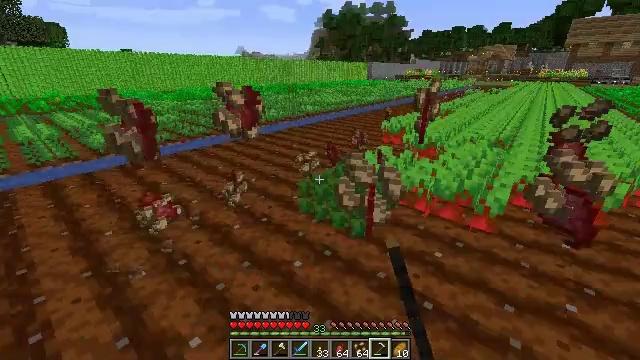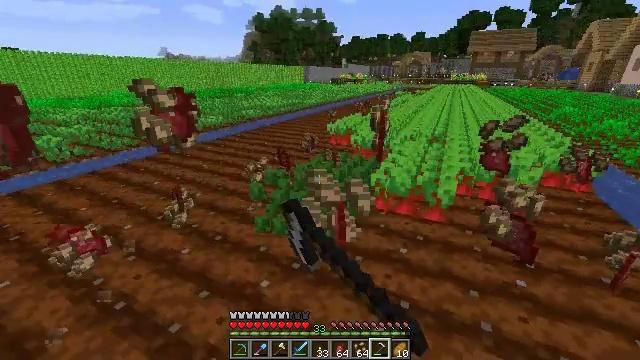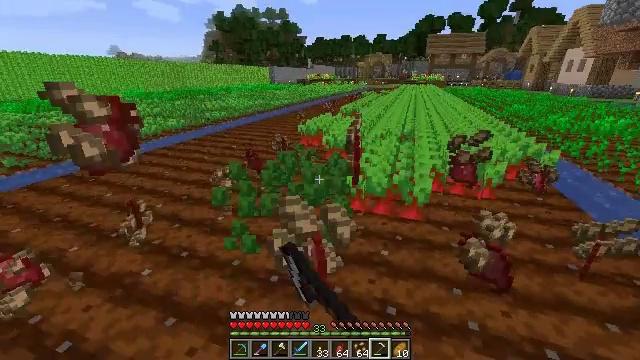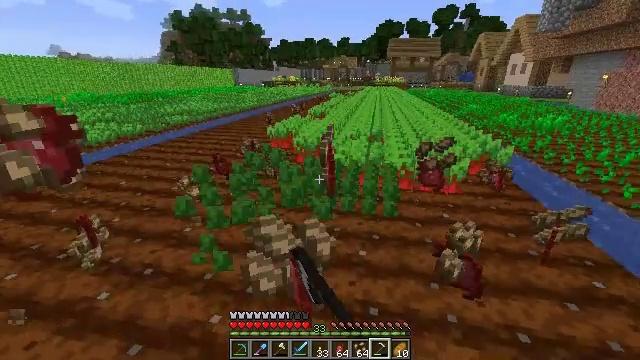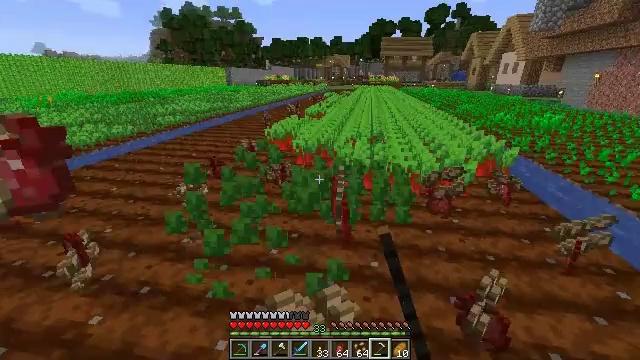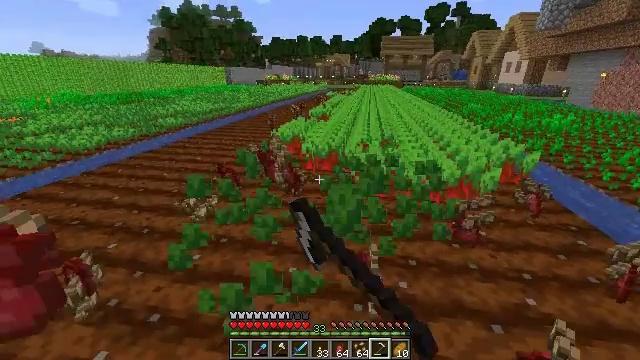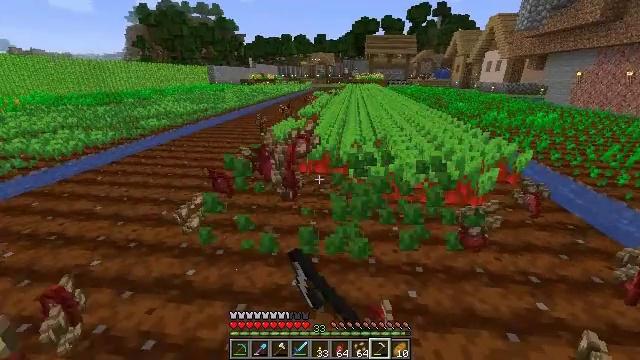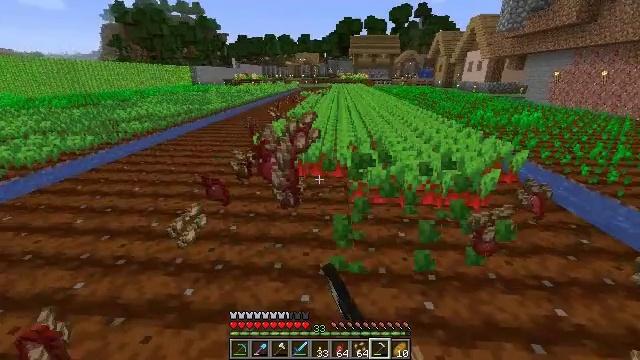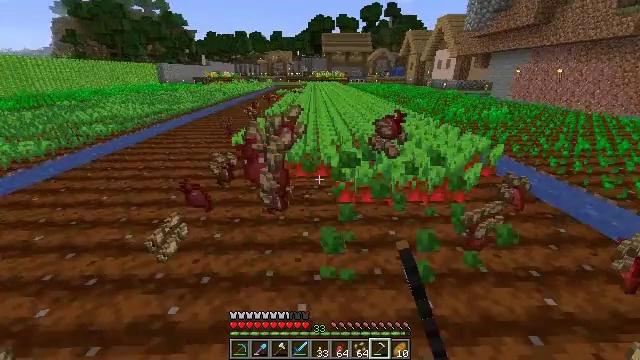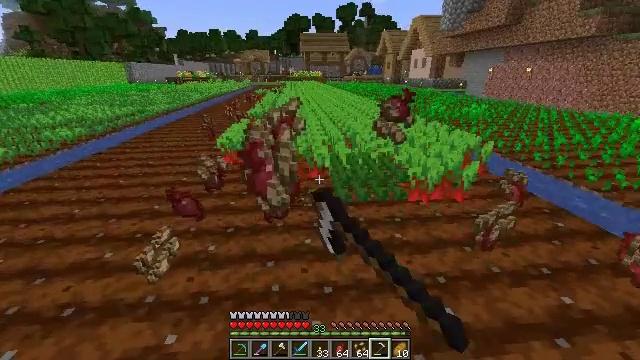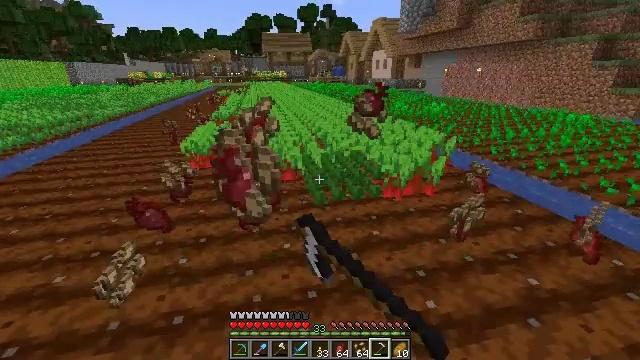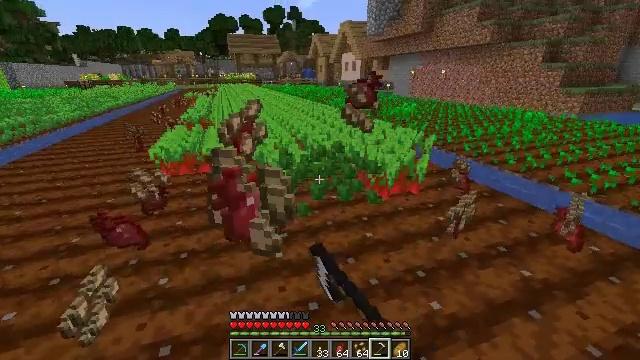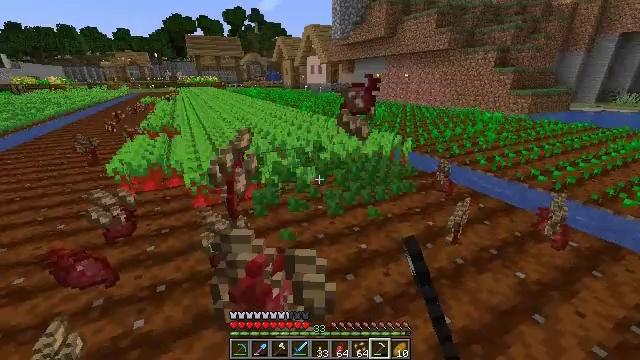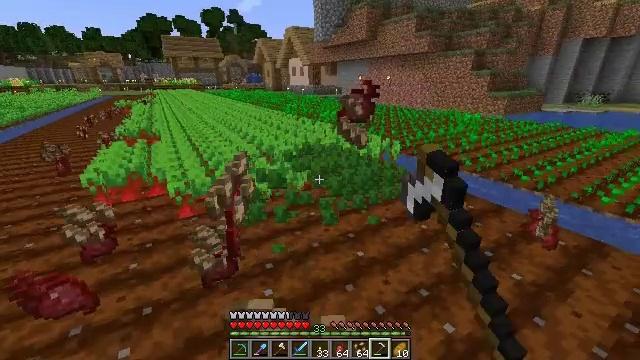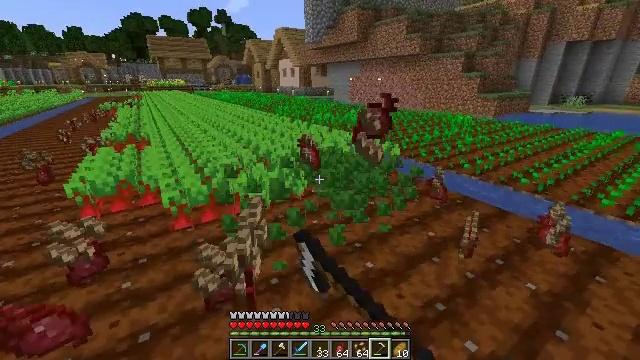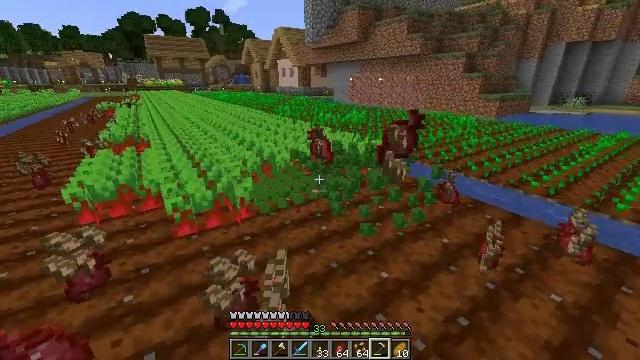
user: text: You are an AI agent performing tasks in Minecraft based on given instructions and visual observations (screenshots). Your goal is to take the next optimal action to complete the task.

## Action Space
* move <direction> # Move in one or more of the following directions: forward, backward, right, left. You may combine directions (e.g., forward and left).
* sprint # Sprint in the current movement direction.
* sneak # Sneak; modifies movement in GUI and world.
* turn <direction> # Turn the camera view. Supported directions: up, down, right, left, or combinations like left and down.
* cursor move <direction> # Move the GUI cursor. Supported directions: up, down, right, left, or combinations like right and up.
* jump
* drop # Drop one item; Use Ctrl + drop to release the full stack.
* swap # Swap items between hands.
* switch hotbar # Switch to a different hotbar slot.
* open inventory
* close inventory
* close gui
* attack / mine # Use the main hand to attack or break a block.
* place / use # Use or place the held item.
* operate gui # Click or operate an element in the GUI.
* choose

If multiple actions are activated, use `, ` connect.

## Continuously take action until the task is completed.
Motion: motion action
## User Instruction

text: Harvest the mature beetroots.
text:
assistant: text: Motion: move forward, turn right, attack / mine
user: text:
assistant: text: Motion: move forward, turn right, attack / mine
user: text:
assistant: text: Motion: move forward and move left, turn right, attack / mine
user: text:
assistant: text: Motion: move forward and move left, turn right, attack / mine
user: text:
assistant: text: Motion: move forward and move left, attack / mine
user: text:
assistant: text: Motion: move forward and move left, turn right, attack / mine
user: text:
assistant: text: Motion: move forward and move left, turn right, attack / mine
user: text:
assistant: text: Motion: move forward and move left, turn right, attack / mine
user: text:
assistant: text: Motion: move forward and move left, turn right, attack / mine
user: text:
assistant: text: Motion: move forward and move left, turn right, attack / mine
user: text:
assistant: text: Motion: move forward and move left, turn right, attack / mine
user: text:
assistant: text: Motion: move forward and move left, turn right, attack / mine
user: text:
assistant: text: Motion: move forward and move left, turn right, attack / mine
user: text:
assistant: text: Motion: move forward and move left, turn right, attack / mine
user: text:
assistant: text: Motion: move forward and move left, attack / mine
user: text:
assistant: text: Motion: move forward and move left, turn right, attack / mine
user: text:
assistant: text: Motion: move forward and move left, turn right, attack / mine
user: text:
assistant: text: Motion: move forward and move left, attack / mine
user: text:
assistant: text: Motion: move forward and move right, attack / mine
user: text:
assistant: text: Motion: move forward and move right, attack / mine
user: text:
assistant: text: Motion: move forward and move right, attack / mine
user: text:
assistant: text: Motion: move forward and move right, attack / mine
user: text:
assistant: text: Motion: move forward and move right, turn left, attack / mine
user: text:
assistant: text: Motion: move right, turn left, attack / mine
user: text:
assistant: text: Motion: move right, turn left, attack / mine
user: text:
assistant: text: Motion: move right, turn left, attack / mine
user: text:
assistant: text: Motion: move right, turn left, attack / mine
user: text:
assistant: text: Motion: move right, turn left, attack / mine
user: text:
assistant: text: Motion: move right, turn left, attack / mine
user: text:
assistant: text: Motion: move right, turn left, attack / mine